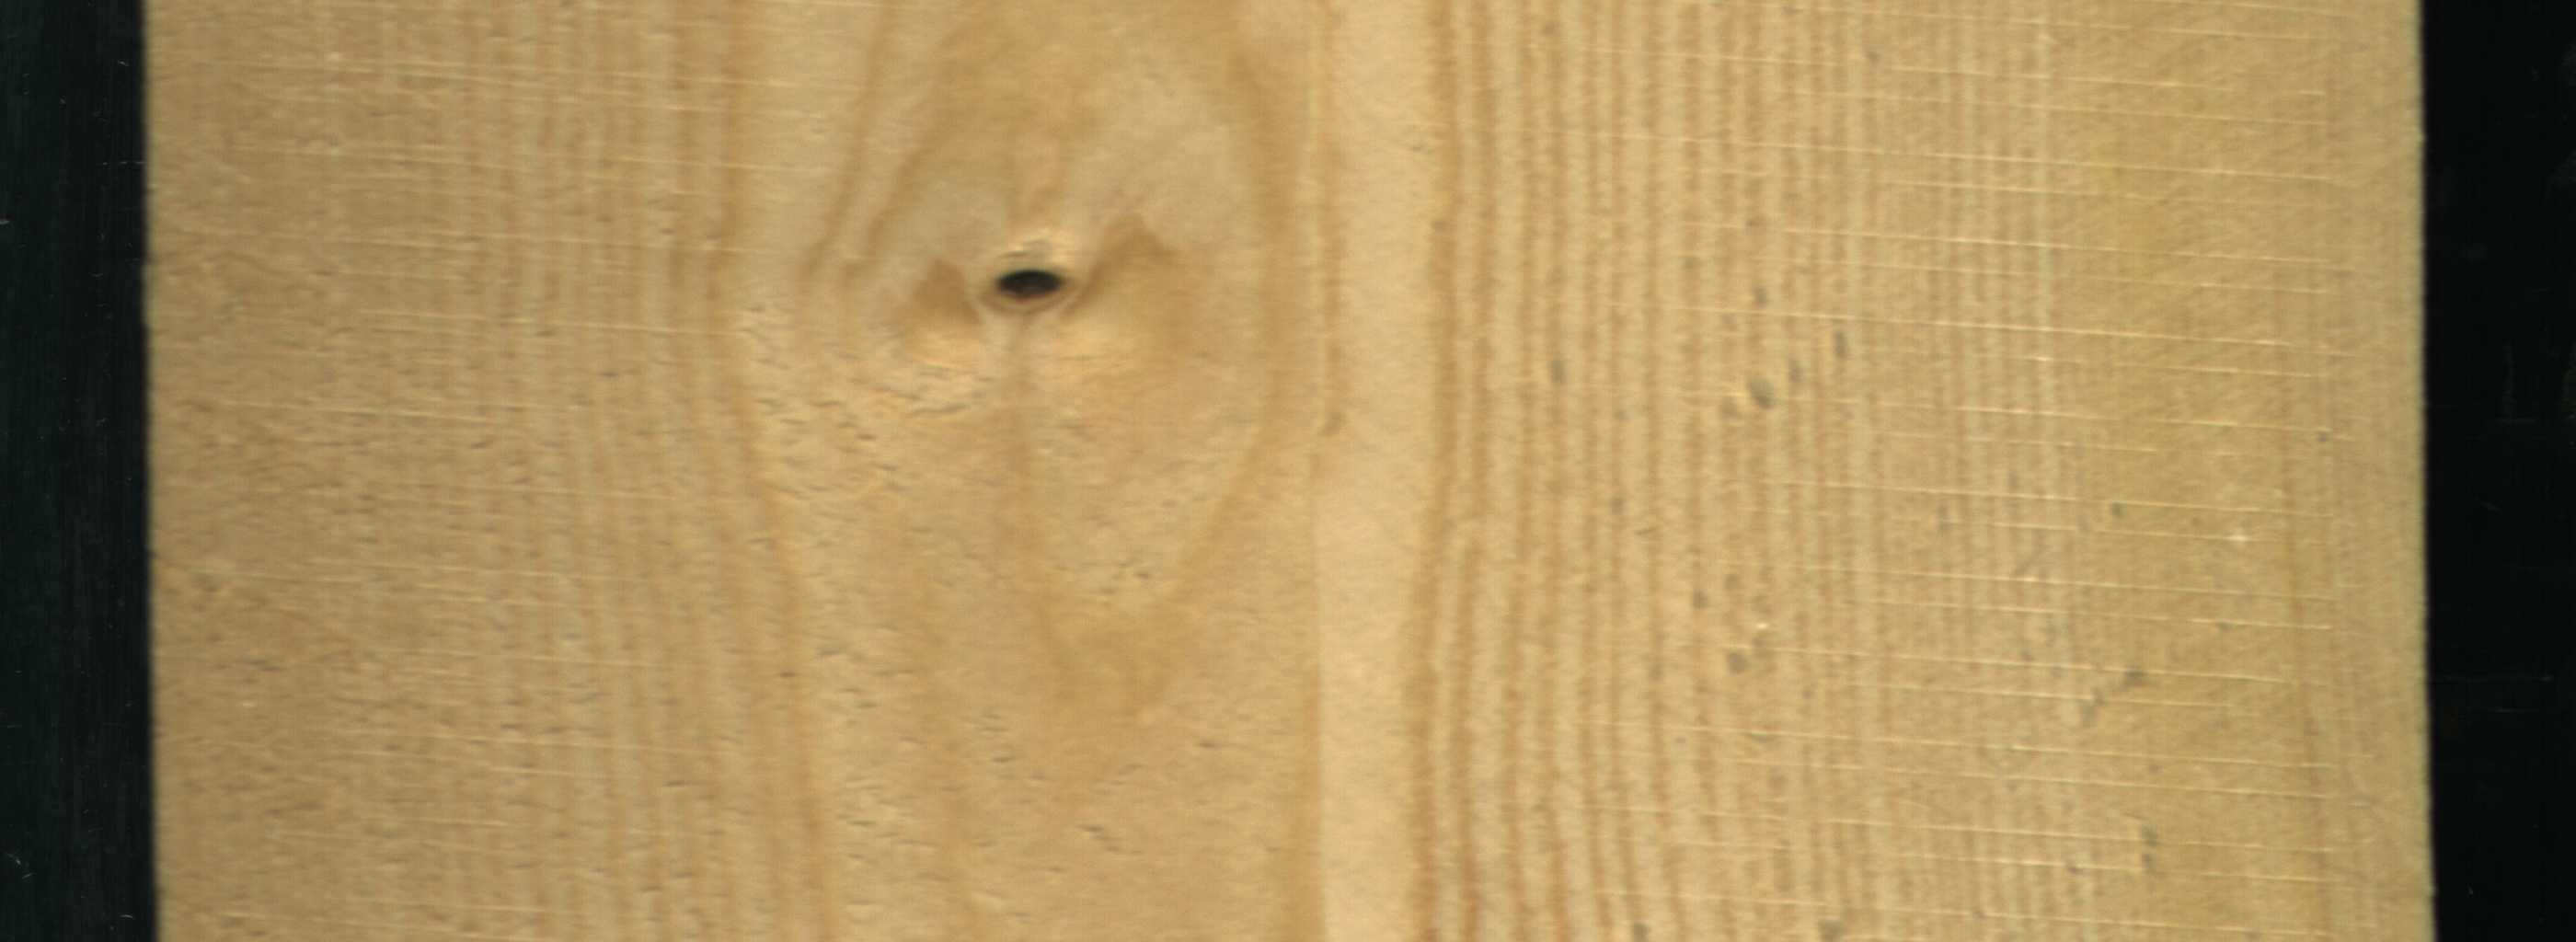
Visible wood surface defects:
Dead_Knot